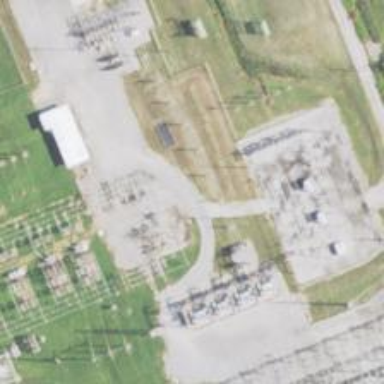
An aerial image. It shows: Switch for power supply.